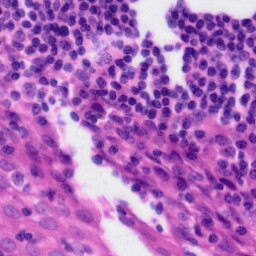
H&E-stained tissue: Tonsil